Question: I have created an application in google-map with poly-line, The application is working fine with the polyline drawn perfectly with the preview of poly-line, drawing each coordinate by coordinate in google-maps, but the only isuue is that during the preview in the plunker given below, open another tab in browser and spend sometime on it,....after sometime if you check the preview of the poly-line that is been been generated you can see some unexpected poly-lines drawn drawn along with the main poly-line like as shown below. I am using google chrome browser
can anyone please tell me what is the reason behind this
<URL>
'''
<html lang="en">
<head>
<script data-require="lodash.js@2.4.1" data-semver="2.4.1" src="http://cdnjs.cloudflare.com/ajax/libs/lodash.js/2.4.1/lodash.js"></script>
<script type="text/javascript" src="//cdnjs.cloudflare.com/ajax/libs/jquery/2.1.1/jquery.min.js"></script>
<script type="text/javascript" src="https://code.angularjs.org/1.2.16/angular.js"></script>
<script type="text/javascript" src="script.js"></script>
<script src="https://maps.googleapis.com/maps/api/js?v=3.exp&sensor=false&libraries=panoramio"></script>
</head>
<body ng-app="app" ng-controller="Controller">
<div style="width: 880px;">
<div id="map" style="width: 880px; height: 500px; float: left;"></div>
</div>
</body>
</html>
'''

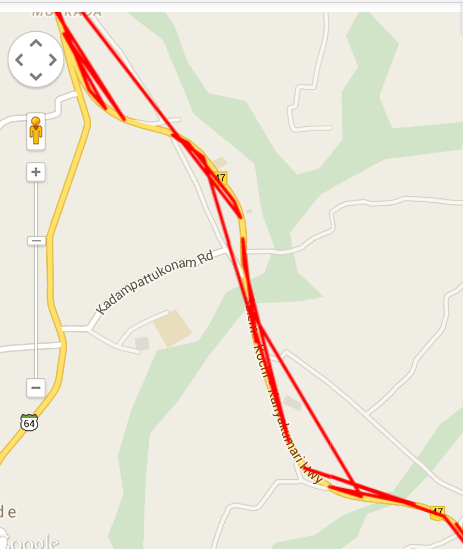
Answer: It's obviously a bug in chrome.
Browsers usually try to save memory by delaying timeouts in inactive windows.
The order of the timeouts should not be affected by this attempt, but in chrome it does.
Simple test-case:
'''
jQuery(
function($)
{
for(var i=0;i<200;++i){
(function(j){
setTimeout(function(){
$('<div/>').text(j).appendTo('body')
},j*200)
})(i)
}
}
);
'''
<URL>
The result in the end should be 200 div's with ordered numbers from 0 to 199, but in chrome, as soon as you switch to another tab the order will be lost.
Possible workaround:
don't start all timeouts, start only a single timeout and at the end of the handler-function start the next timeout(until you've reached the end of the array)
'''
$scope.autoRefresh = function() {
try {
var route = new google.maps.Polyline({
path: [],
strokeColor: '#FF0000',
strokeOpacity: 2.0,
strokeWeight: 3,
editable: false,
map:map
}),
index=0,
delay=200,
marker=new google.maps.Marker({map:map,icon:icon}),
fx=function(){
if(index<items.length){
var cordinates=items[index];
route.getPath().push(new google.maps.LatLng(cordinates.lat,
cordinates.lng));
route.setMap(map);
moveMarker(map, marker, cordinates.lat, cordinates.lng);
markLAT = cordinates.lat;
markLNG = cordinates.lng;
index++;
setTimeout(fx,delay)
}
};
if (items.length) {
setTimeout(fx, delay);
}
} catch (e) {
console.log(e);
}
};
'''
<URL>